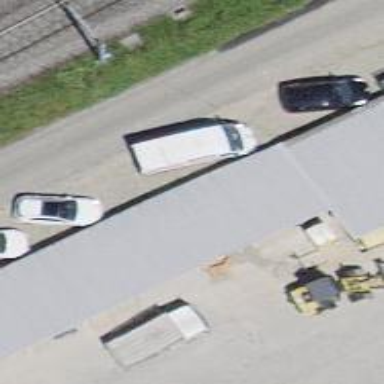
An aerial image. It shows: Group of garages.